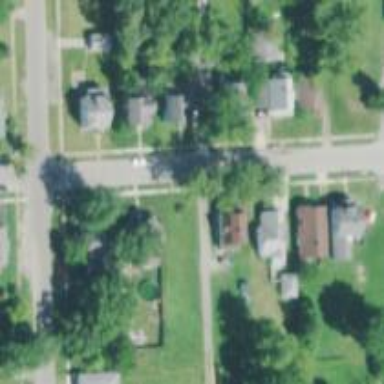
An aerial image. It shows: Alleyway designated as service road.